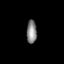
Tissue: lung
Cell type: Myeloid cells
Senescence score: 0.5615
Nuclear area (px): 233
Mean DAPI intensity: 132.412